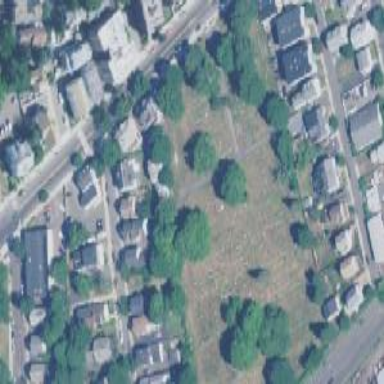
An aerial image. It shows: Cemetery with historic significance.